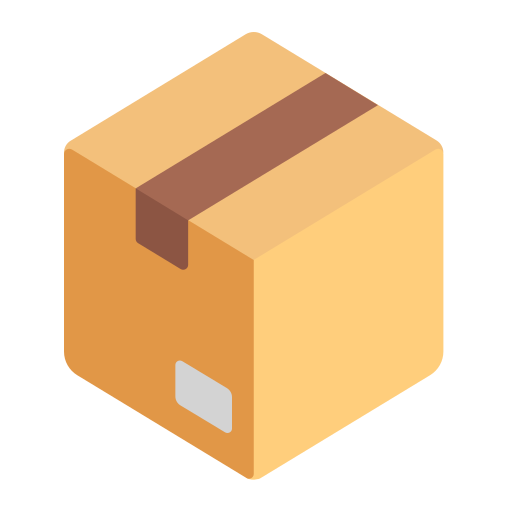
package flat